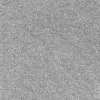
Atmospheric dust classification: dusty